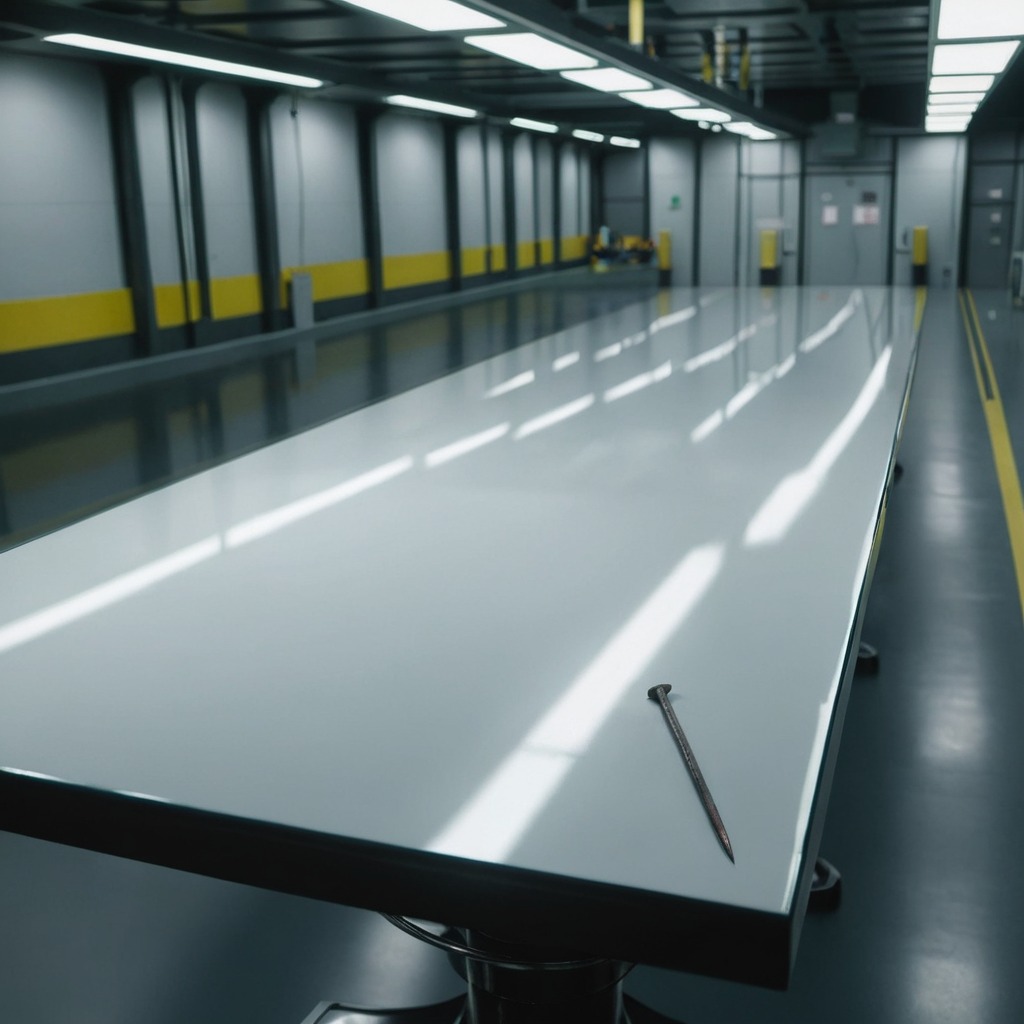
An iron nail lies on the table in the ship maintenance bay.